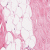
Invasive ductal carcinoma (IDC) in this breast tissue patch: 0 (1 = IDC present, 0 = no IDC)